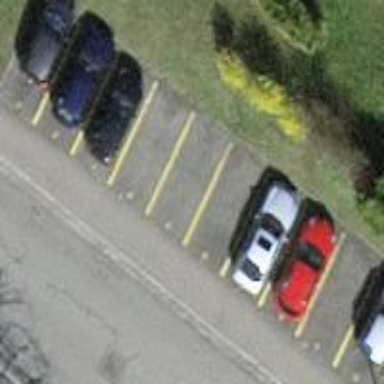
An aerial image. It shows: Parking lane for vehicles.